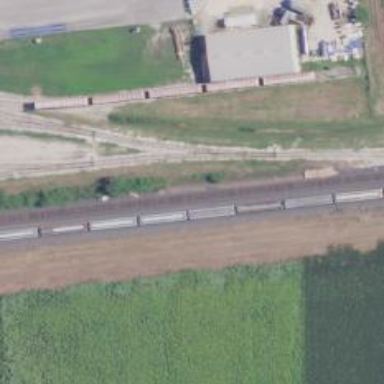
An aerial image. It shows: Railway yard in service.